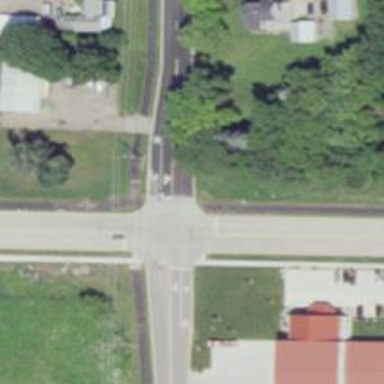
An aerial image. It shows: Marked crossing with lines on the road.